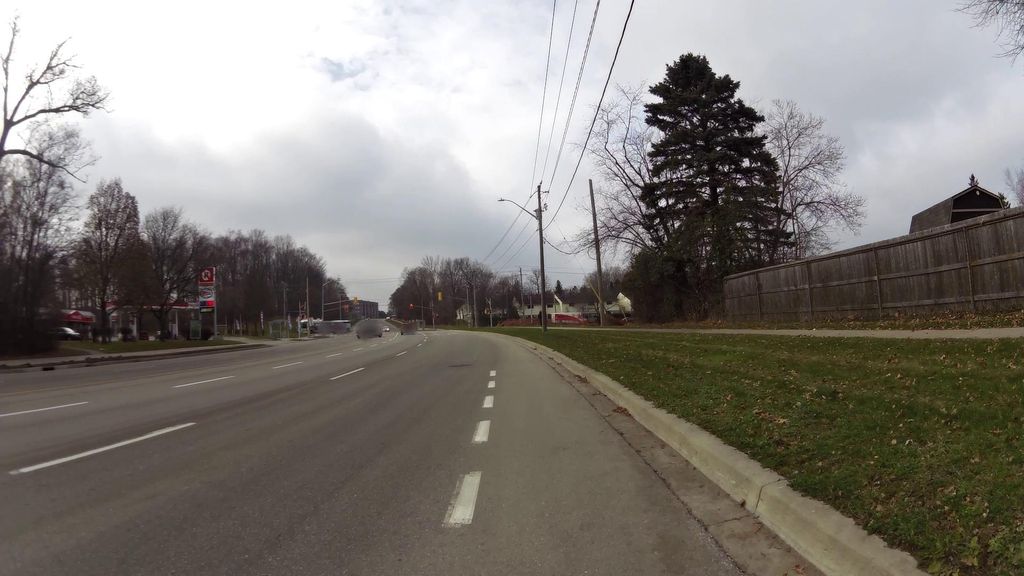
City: kitchener-waterloo